Field crop: maize
Growth stage: 2
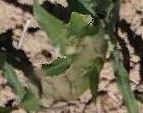
Species: maize